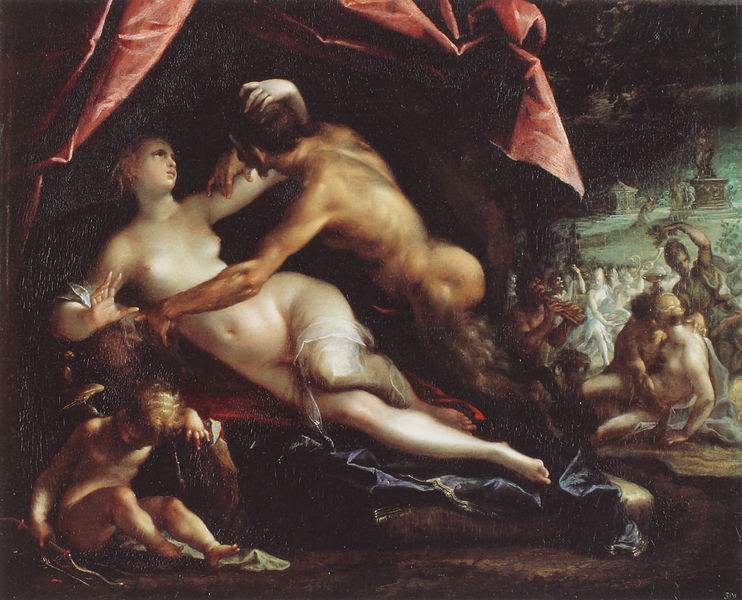
Titel: Pan und Selene (?)
Künstler: Hans von Aachen
Institution: Privatbesitz
Schlagwörter: himmel, mann, nackt, wasser, frauen, busen, frau, schwarz, rot, tuch, mensch, vorhang, kind, engel, putte, putto, skulptur, statue, wellen, bett, flöte, zeus, satyr, pan, eros, venus, tempel, amor, diana, bacchanal, griechische mythologie, sartyr, beischlaf, baccanal, 1600, roter v orhanb